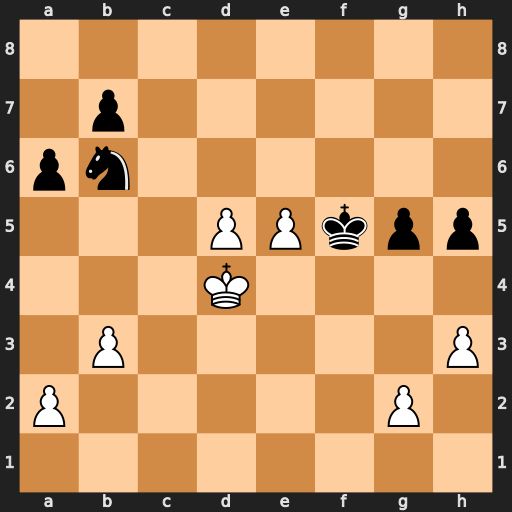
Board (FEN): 8/1p6/pn6/3PPkpp/3K4/1P5P/P5P1/8
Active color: w
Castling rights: -
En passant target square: -
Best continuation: g4+ hxg4 hxg4+ Kg6 Kc5